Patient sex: M
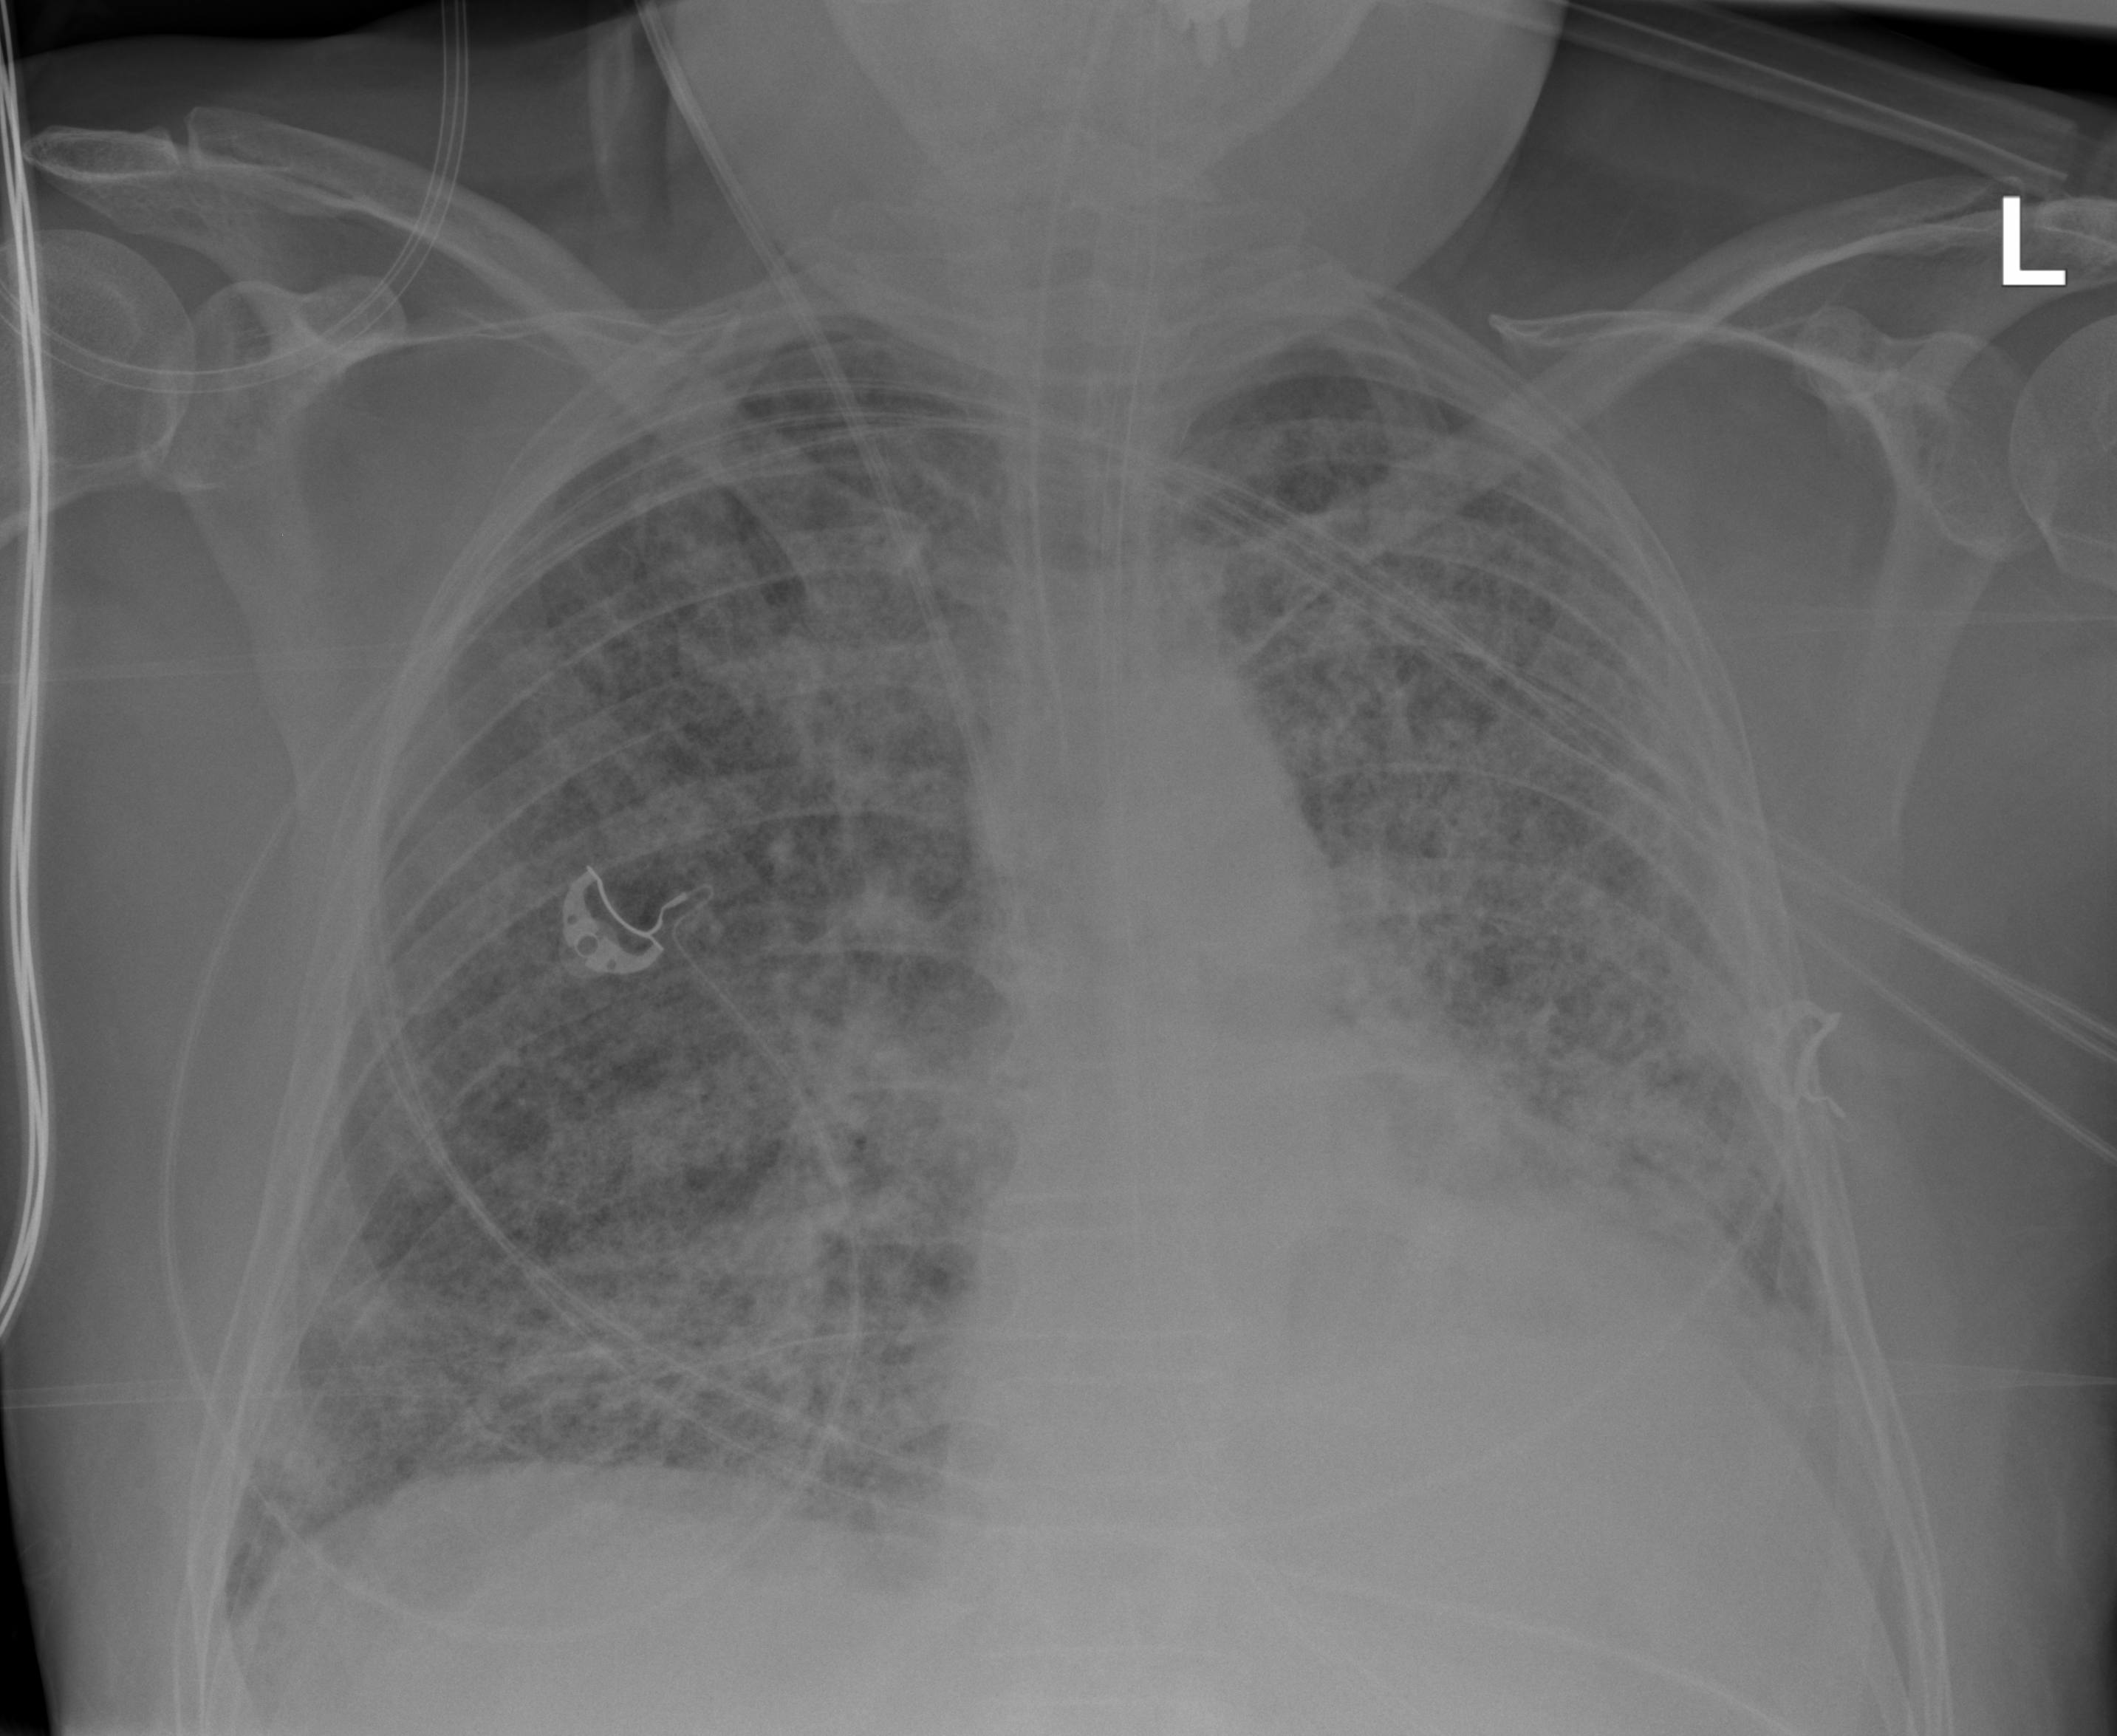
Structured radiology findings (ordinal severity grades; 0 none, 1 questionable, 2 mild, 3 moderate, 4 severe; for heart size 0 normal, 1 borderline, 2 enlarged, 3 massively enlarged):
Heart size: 0
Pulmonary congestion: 0
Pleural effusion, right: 0
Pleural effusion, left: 2
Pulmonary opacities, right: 4
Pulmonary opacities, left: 4
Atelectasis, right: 2
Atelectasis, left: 2